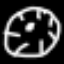
Label: clock